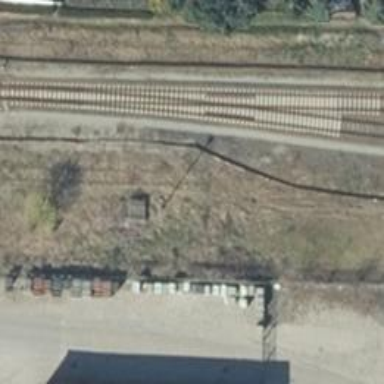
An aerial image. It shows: Abandoned railway spur.